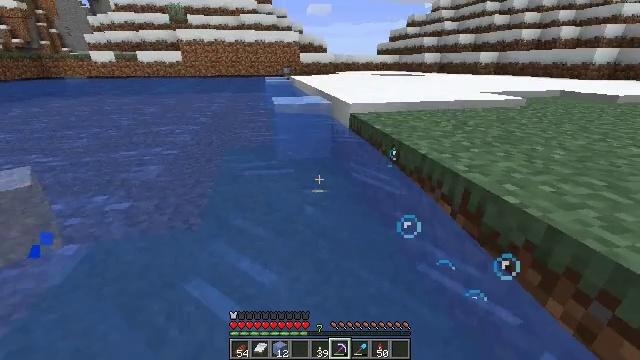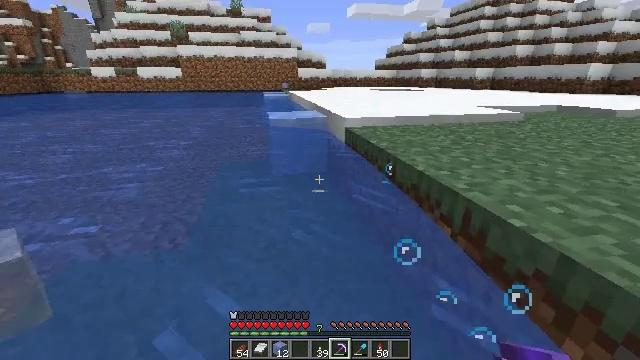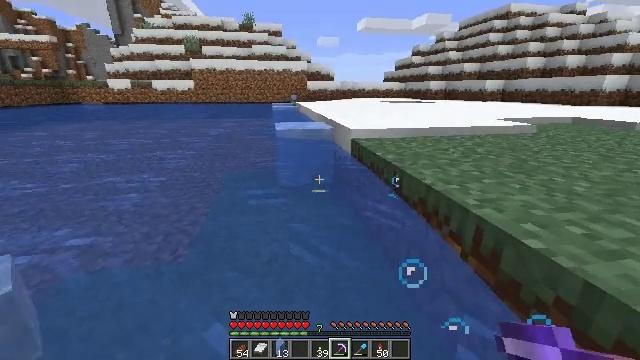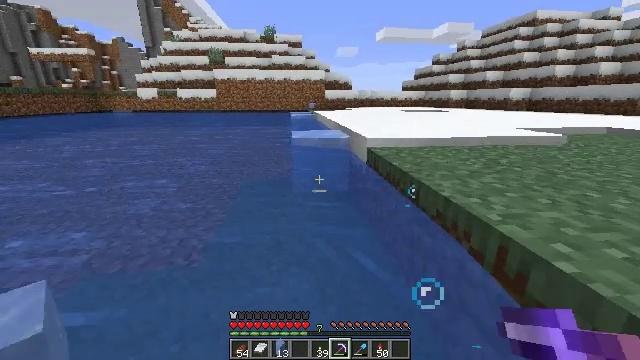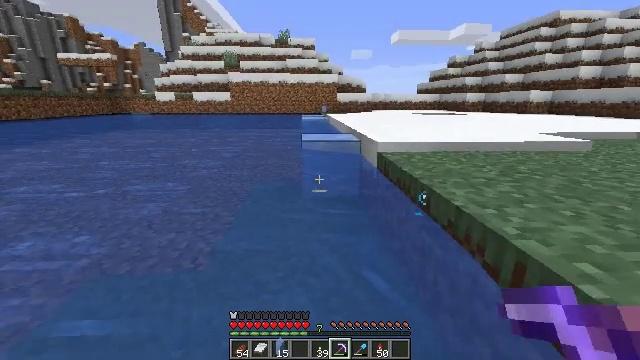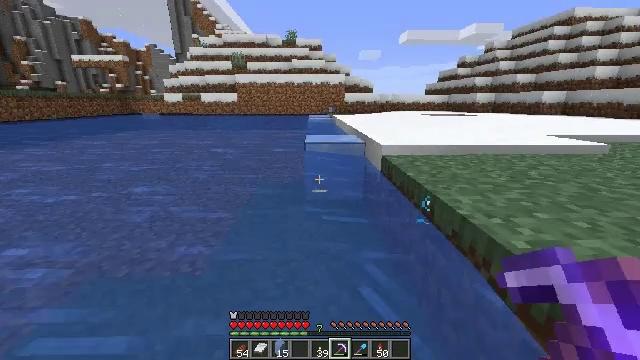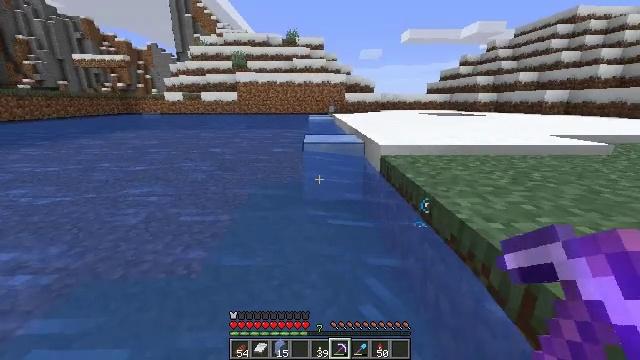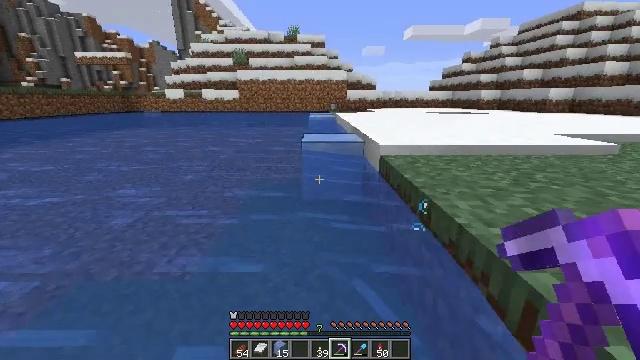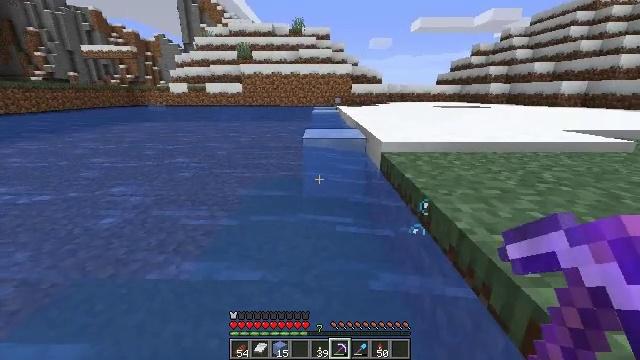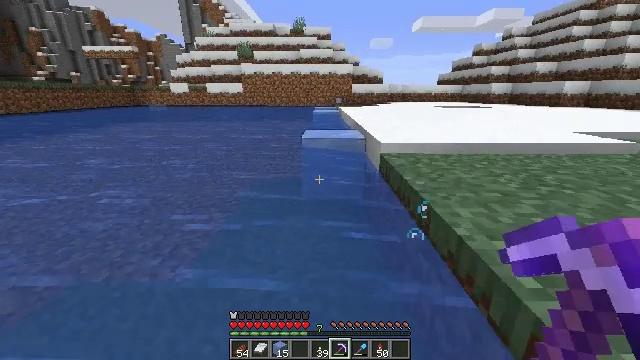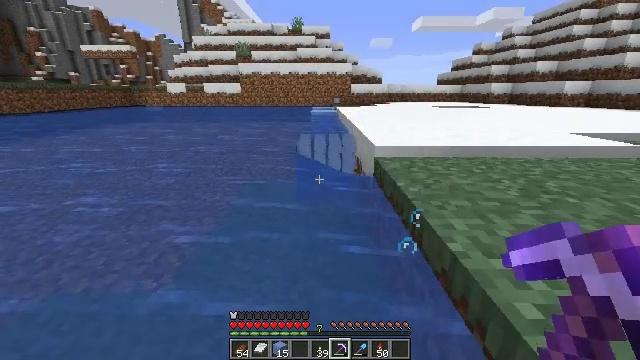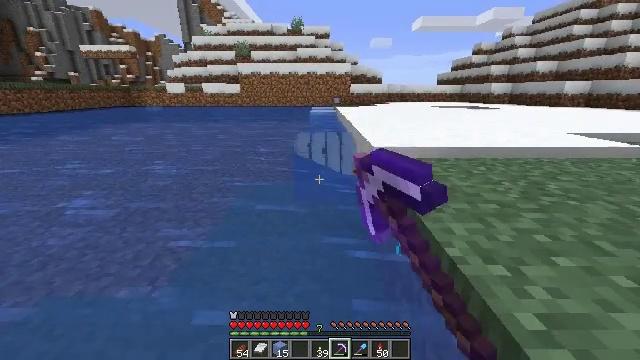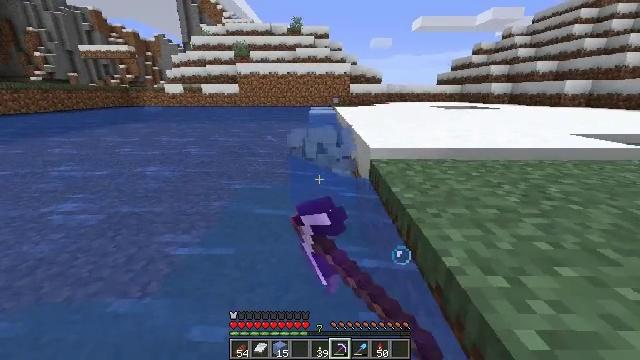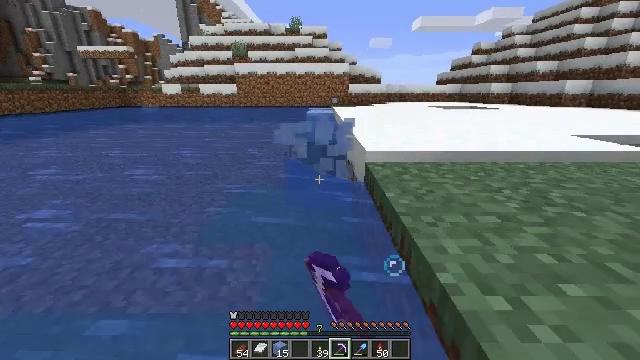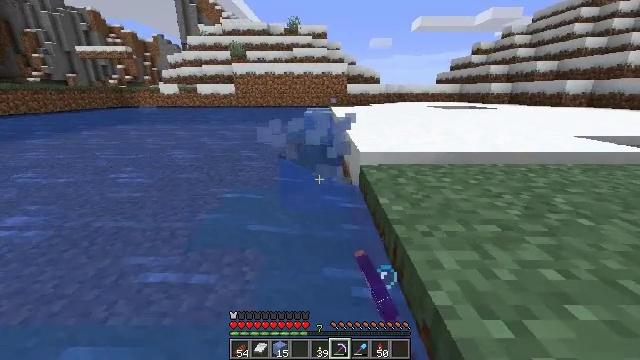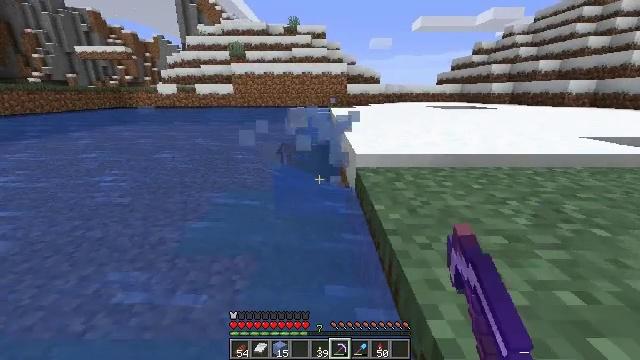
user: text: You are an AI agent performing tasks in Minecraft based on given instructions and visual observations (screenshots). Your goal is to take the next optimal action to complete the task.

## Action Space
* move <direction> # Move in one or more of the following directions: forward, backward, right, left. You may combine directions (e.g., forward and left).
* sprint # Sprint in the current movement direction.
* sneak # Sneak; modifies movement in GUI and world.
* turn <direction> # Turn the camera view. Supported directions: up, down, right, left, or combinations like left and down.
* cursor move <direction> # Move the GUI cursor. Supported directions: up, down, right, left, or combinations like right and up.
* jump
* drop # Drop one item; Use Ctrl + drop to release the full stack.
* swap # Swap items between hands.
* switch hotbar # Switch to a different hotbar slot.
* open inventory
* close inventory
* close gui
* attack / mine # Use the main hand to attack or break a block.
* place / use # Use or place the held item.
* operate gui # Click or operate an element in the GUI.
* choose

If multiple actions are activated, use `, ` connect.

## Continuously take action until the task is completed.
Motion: motion action
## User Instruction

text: Mine the ice block.
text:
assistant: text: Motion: move forward, turn up
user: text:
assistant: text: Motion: move forward, turn left and up
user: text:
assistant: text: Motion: move forward, turn left and up
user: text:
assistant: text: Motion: move forward, turn left
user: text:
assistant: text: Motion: move forward, turn left
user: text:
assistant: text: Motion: move forward
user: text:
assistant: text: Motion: move forward
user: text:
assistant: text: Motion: move forward, turn left and down
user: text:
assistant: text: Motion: move forward
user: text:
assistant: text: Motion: move forward, attack / mine
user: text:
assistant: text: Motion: move forward, attack / mine
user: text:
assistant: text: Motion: move forward
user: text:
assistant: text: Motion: move forward
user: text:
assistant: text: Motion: move forward
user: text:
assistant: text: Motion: move forward
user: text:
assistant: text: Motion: move forward
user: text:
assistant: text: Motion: move forward
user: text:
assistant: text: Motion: move forward
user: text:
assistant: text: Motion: move forward
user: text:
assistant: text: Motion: move forward, turn down
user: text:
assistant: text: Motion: move forward
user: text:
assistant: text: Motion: move forward
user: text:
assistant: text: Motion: move forward
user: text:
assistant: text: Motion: move forward
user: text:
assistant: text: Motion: move forward
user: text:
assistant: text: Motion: move forward
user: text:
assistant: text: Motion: move forward
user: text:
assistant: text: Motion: move forward
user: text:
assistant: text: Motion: move forward
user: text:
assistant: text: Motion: move forward